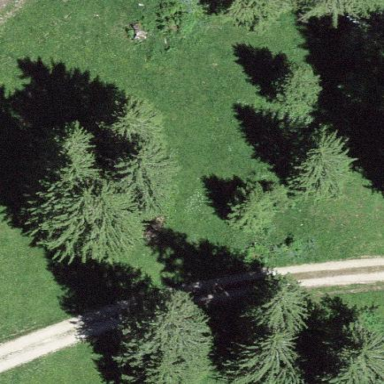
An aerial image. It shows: Beautiful woodland area.